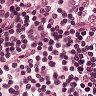
Metastatic tissue present: no